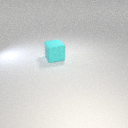
large cyan rubber cube